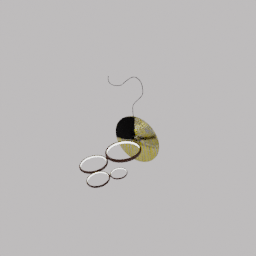
Label: lighting